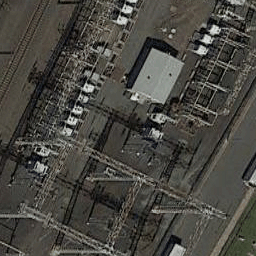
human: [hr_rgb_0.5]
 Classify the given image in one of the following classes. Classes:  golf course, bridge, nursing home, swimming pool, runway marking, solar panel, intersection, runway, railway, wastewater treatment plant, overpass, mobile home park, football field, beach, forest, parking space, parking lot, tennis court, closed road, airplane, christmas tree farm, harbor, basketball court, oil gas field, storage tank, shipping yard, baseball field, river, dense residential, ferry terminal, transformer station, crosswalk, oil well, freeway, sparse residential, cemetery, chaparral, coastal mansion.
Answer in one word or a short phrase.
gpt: transformer station